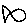
Label: fish